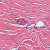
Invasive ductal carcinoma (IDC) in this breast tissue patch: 0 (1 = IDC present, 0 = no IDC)